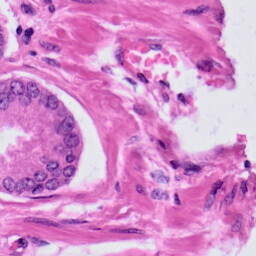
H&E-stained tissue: Prostate